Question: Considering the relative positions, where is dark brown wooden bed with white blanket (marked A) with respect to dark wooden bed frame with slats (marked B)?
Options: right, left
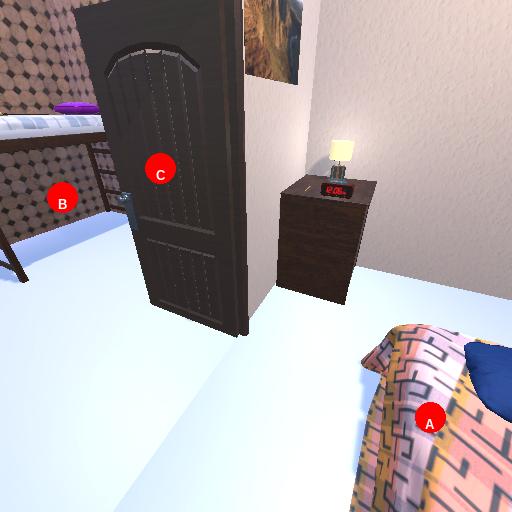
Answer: right